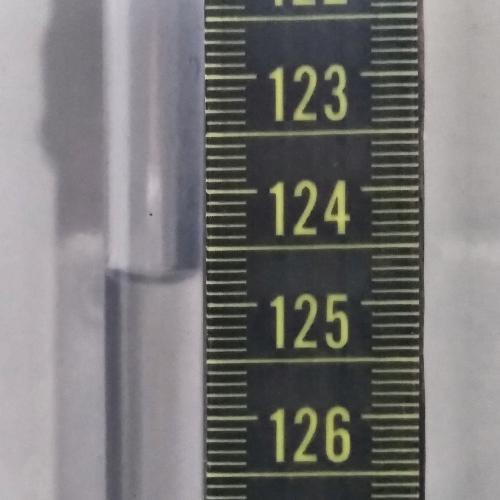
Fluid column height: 124.7 cm